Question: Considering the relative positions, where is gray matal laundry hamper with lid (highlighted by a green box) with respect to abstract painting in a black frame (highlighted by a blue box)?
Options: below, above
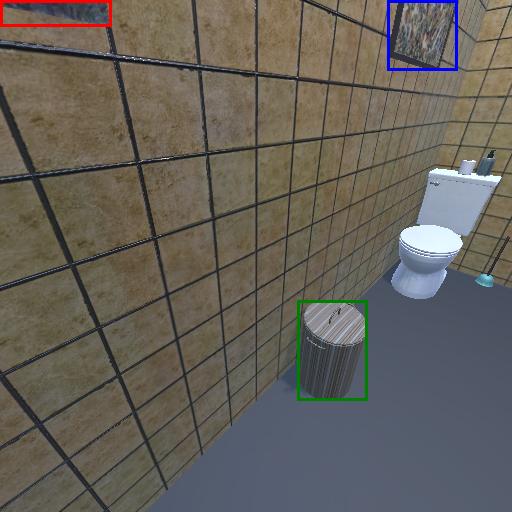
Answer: below